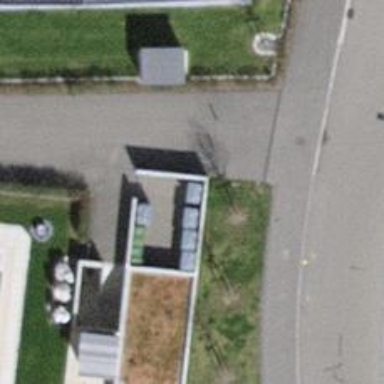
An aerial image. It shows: Waste disposal facility.